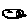
Label: car